Field crop: maize
Growth stage: 2
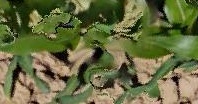
Species: maize